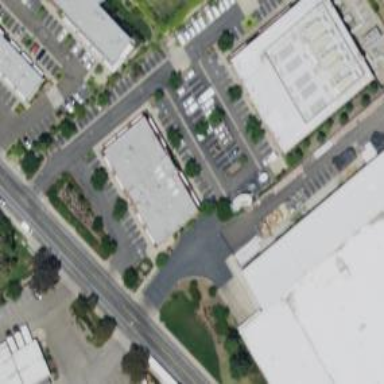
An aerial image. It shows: Commercial area.